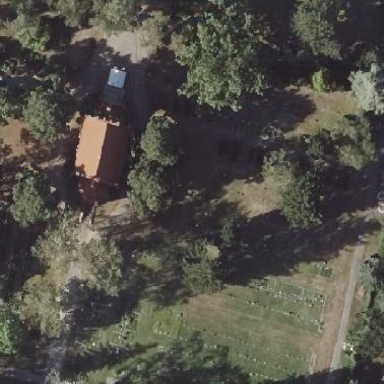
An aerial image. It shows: Sector in the cemetery.